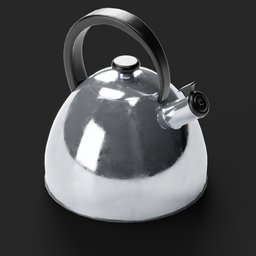
Label: appliances